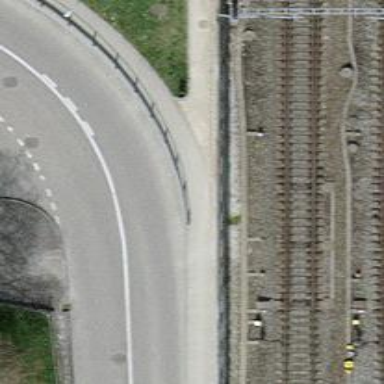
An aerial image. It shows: Footway with surface of fine gravel.